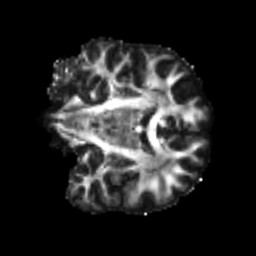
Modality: FA
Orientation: coronal
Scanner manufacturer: siemens
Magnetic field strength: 3 T
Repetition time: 4 s
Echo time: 0.0594 s